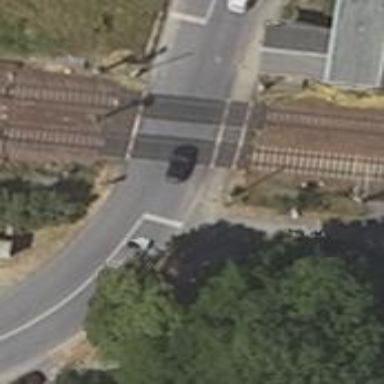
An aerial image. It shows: Level crossing with light signals and saltire markings.